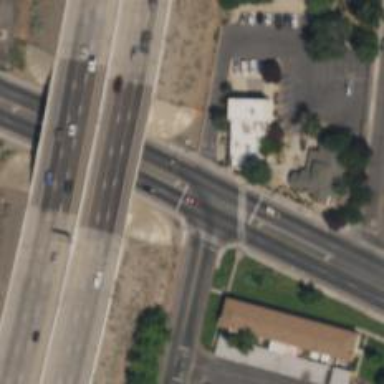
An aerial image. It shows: Tertiary road with asphalt surface. There is separate sidewalk along the road.